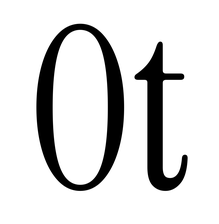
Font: InstrumentSerif-Regular